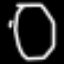
Label: octagon